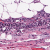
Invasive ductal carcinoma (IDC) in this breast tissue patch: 1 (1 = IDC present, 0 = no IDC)